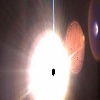
Label: sunburn